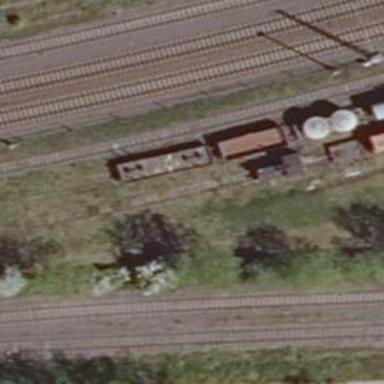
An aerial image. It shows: Preserved rail yard with railway tracks.